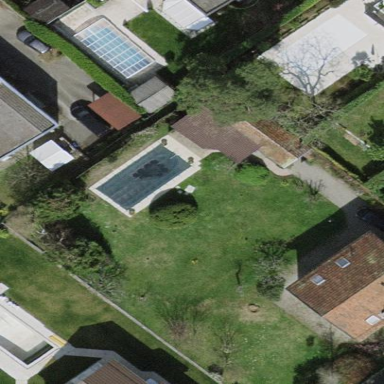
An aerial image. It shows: Garden surrounded by fence.